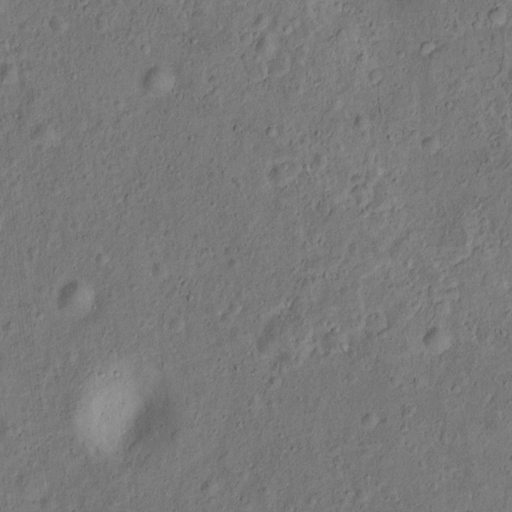
Classes present: Background, Cone